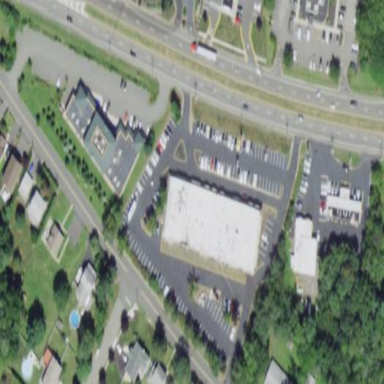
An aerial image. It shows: Retail area.